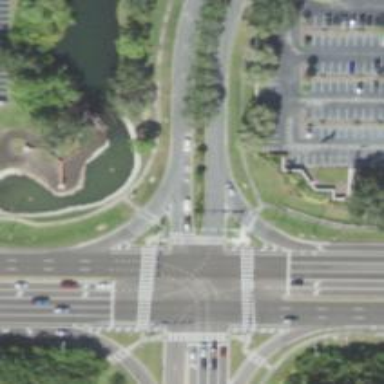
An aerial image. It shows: Marked crossing on the road.